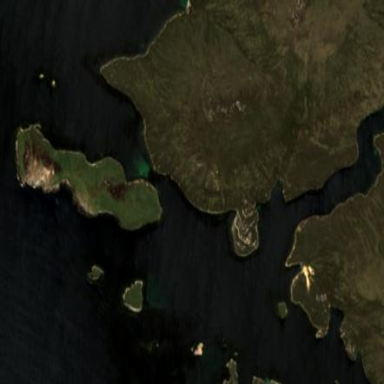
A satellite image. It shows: Island with natural coastline.